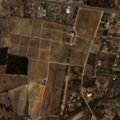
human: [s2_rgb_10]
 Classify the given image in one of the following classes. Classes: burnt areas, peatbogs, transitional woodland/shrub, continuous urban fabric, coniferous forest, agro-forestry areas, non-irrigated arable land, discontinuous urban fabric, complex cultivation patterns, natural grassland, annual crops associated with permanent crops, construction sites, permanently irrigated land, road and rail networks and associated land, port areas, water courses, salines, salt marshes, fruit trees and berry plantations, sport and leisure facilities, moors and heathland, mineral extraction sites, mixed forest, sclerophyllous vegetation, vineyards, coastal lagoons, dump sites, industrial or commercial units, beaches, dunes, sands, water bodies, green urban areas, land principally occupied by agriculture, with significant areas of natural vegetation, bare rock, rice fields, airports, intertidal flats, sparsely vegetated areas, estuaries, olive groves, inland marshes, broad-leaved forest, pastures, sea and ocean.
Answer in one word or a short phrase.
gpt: discontinuous urban fabric, non-irrigated arable land, vineyards, complex cultivation patterns, land principally occupied by agriculture, with significant areas of natural vegetation, agro-forestry areas, broad-leaved forest, transitional woodland/shrub